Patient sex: M
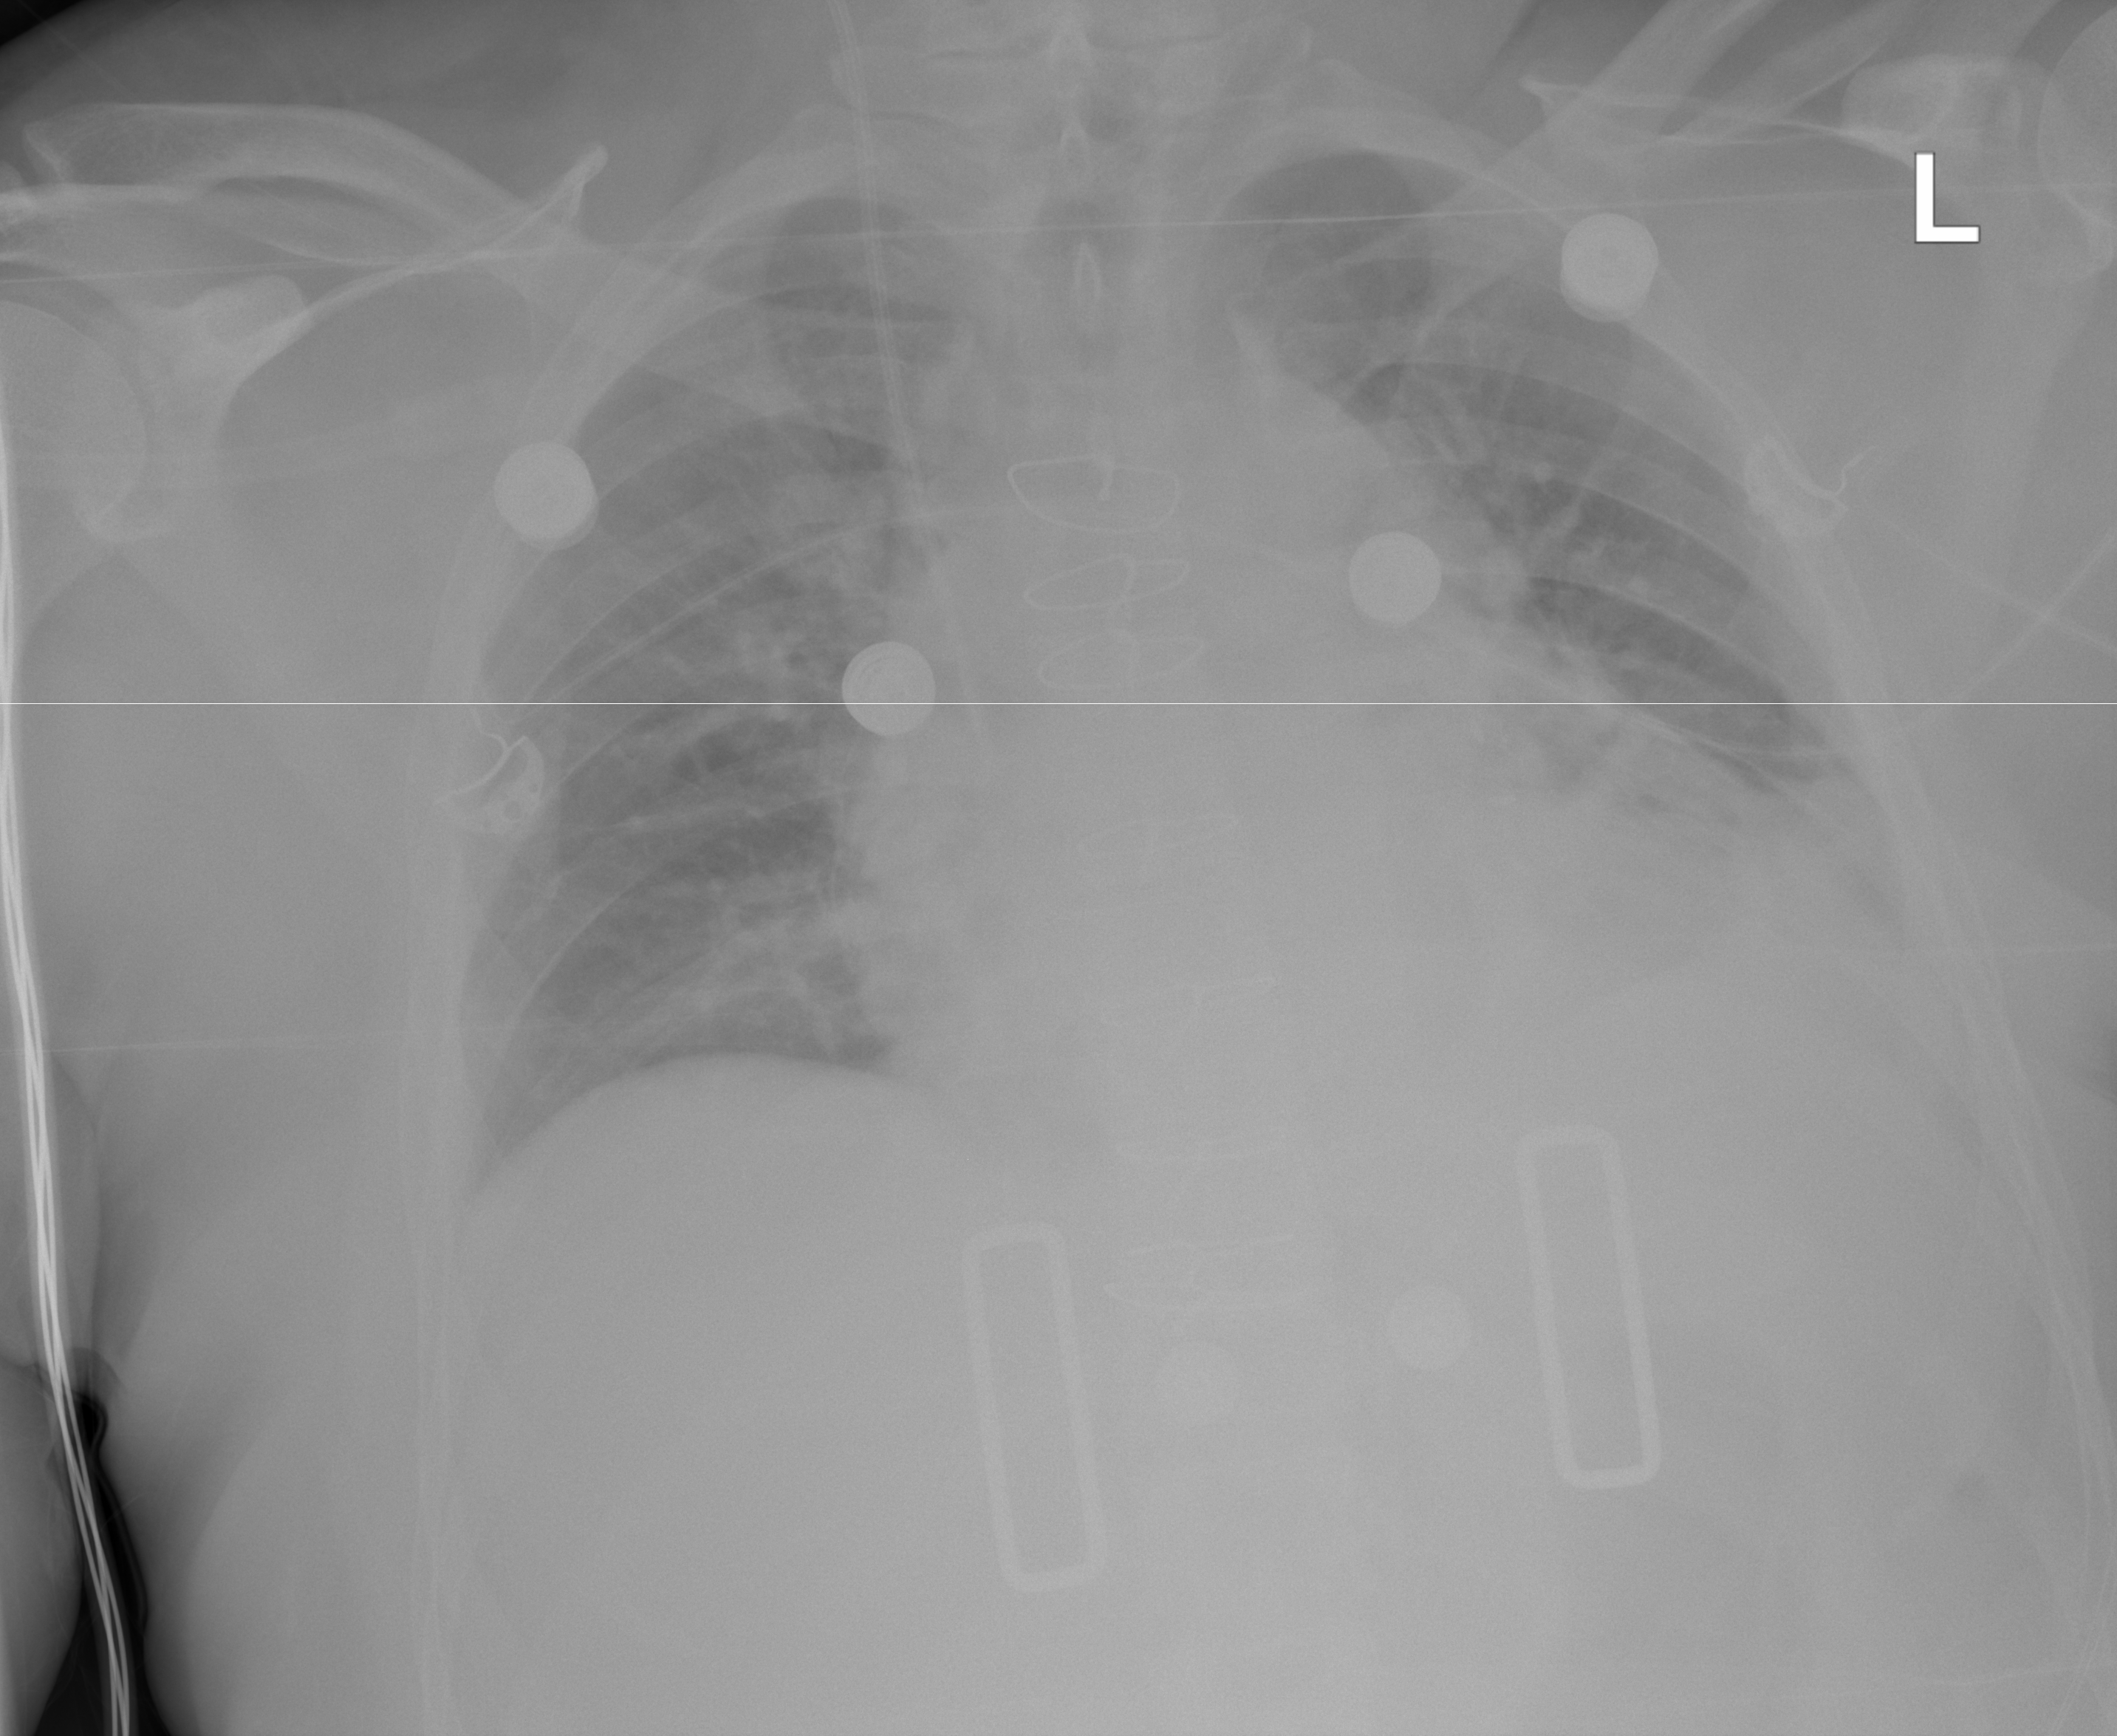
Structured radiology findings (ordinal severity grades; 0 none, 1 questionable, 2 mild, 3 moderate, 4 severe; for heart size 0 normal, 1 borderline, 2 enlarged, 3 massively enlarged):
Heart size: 0
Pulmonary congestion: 2
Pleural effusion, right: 0
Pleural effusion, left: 2
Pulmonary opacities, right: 0
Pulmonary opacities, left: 0
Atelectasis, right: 0
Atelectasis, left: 2